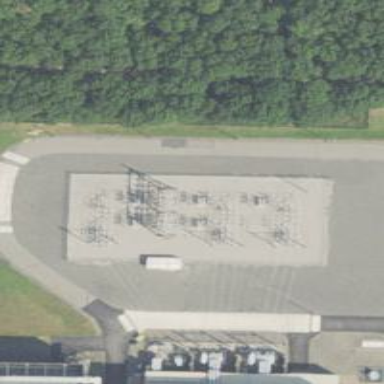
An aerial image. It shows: Switch used for power control.